Interaction volume radius: 5 \u00c5
Interaction volume height: 30 \u00c5
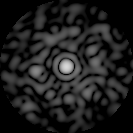
Disorder parameter: 0.8593